Interaction volume radius: 5 \u00c5
Interaction volume height: 35 \u00c5
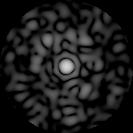
Disorder parameter: 0.8441